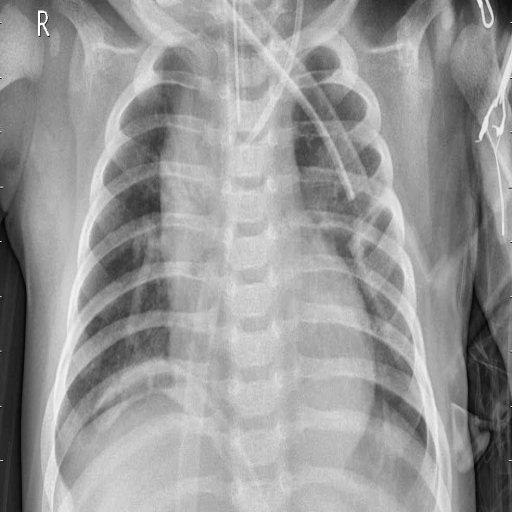
Finding: PNEUMONIA